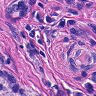
Metastatic tissue present: yes